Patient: sex F, age 59
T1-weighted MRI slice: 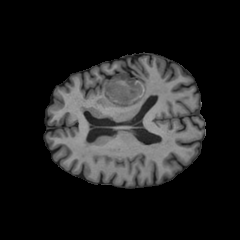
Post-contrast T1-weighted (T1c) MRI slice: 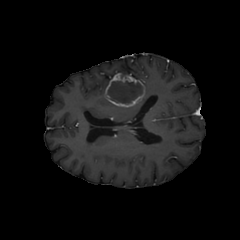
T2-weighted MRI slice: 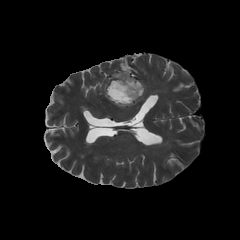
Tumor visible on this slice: yes
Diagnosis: Glioblastoma, IDH-wildtype
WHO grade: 4